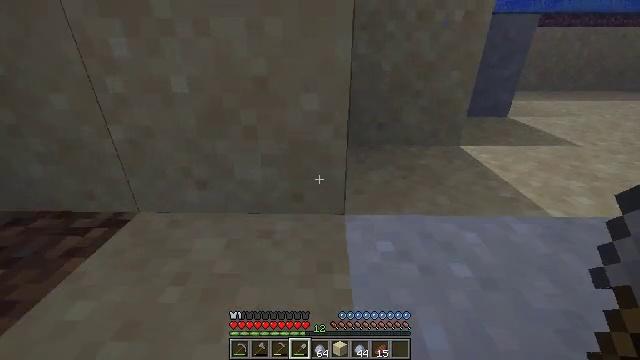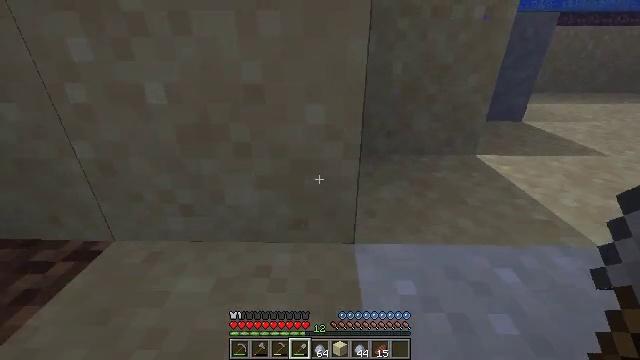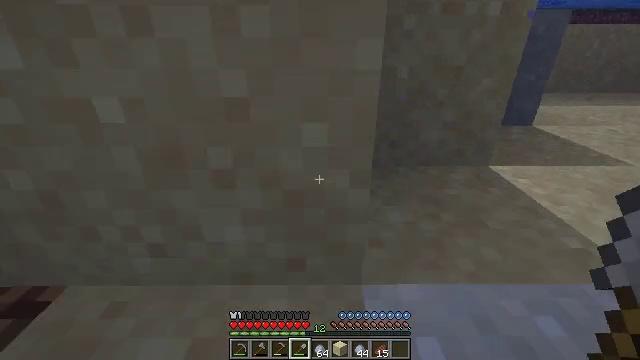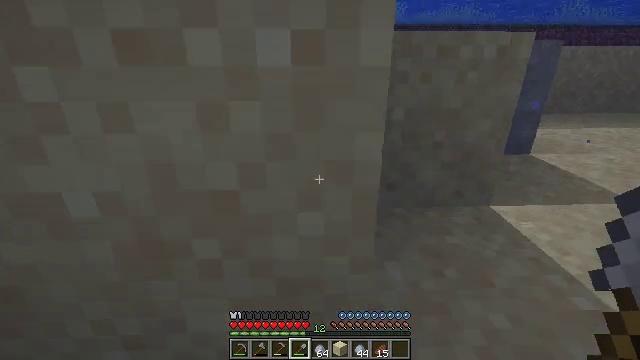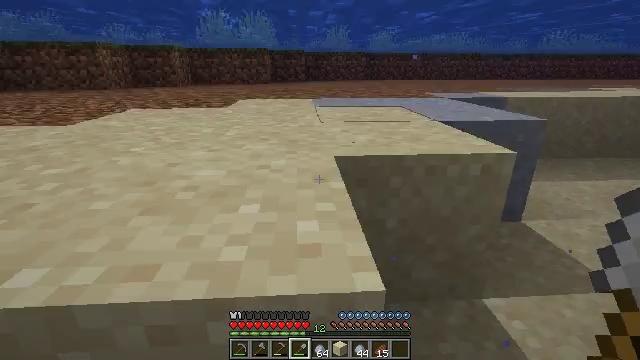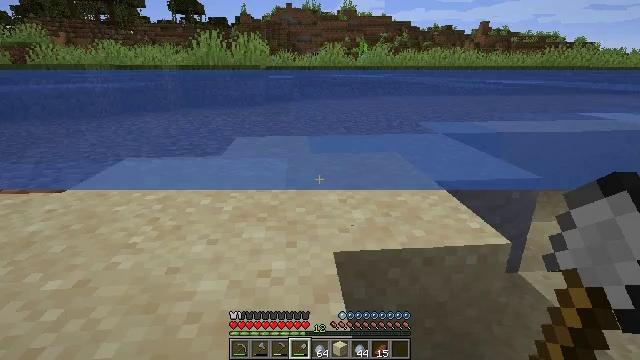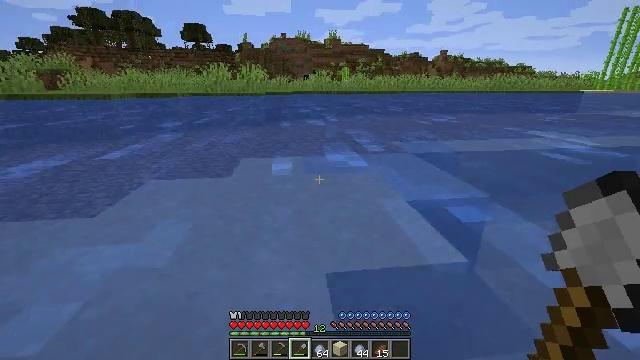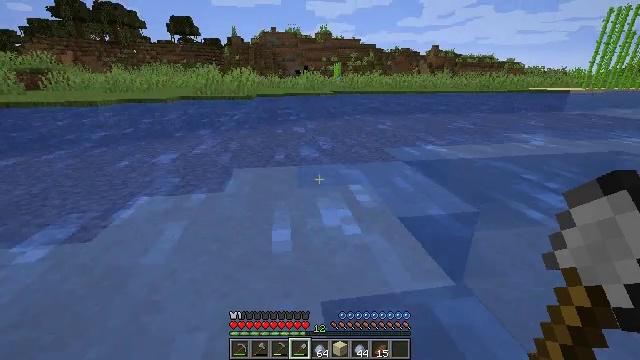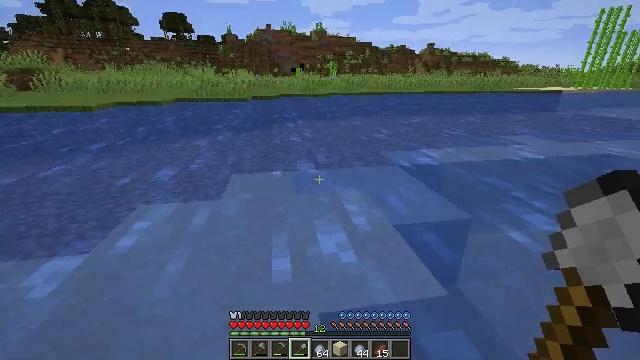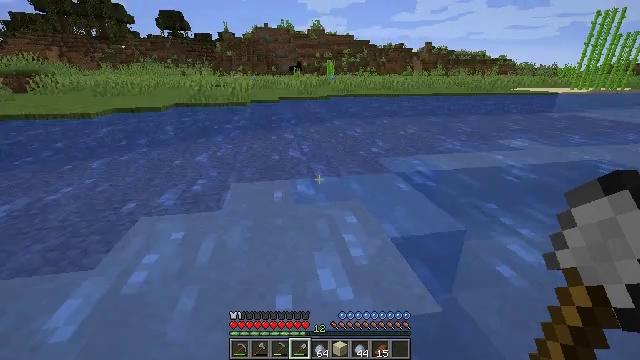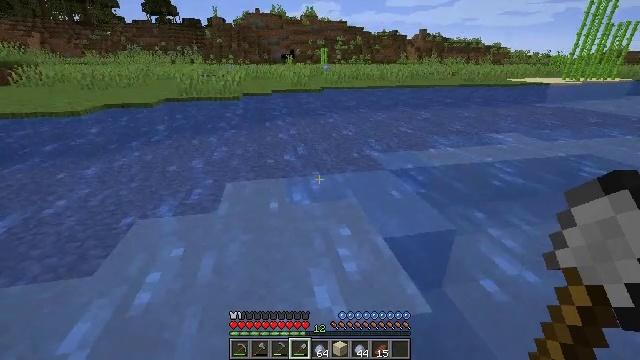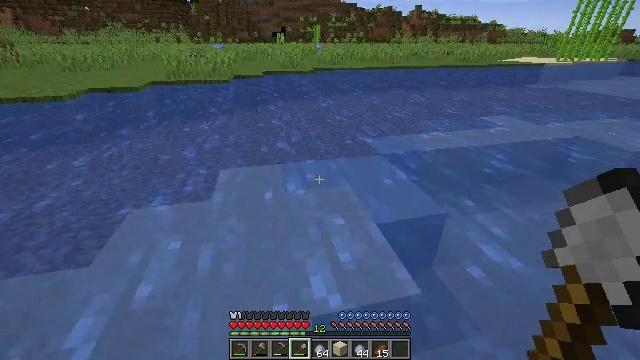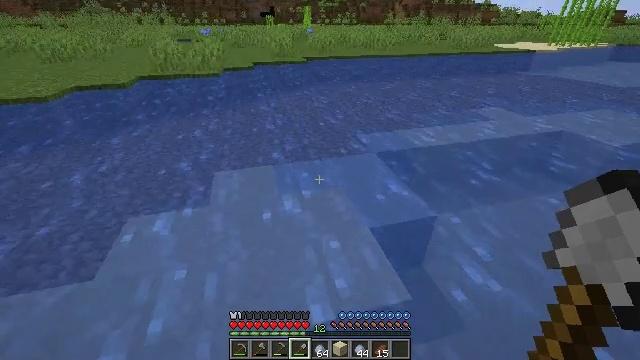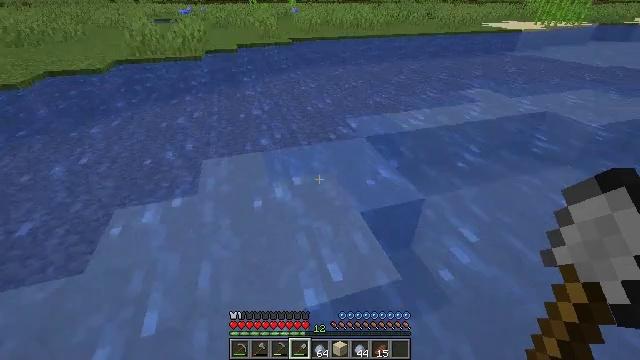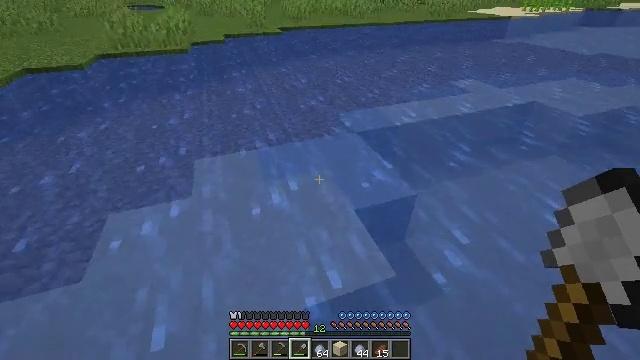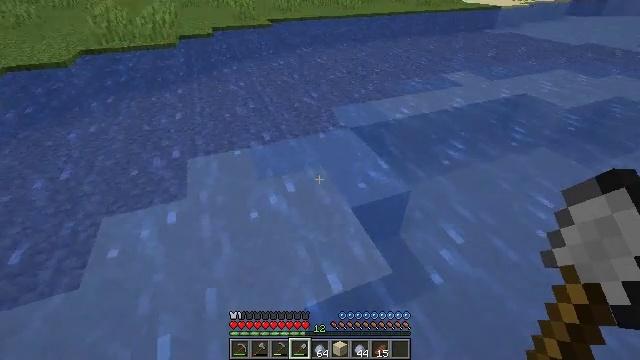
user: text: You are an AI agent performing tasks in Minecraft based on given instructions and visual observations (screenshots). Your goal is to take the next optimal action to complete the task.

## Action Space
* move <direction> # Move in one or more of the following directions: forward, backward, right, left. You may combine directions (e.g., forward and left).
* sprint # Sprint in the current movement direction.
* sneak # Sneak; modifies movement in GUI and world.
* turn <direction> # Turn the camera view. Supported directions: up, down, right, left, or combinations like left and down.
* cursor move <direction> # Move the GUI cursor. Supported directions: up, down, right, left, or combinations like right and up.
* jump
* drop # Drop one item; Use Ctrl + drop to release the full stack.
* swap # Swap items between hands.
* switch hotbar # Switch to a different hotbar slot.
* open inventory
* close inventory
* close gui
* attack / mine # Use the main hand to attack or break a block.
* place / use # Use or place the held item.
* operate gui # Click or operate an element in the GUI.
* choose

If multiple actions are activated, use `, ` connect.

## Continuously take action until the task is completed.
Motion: motion action
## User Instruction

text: Mine the clay from the riverbed.
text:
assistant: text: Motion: jump
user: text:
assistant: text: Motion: turn right, jump
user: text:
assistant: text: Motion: turn right and up, jump
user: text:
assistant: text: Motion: turn right and up, jump
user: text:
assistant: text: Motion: turn right, jump
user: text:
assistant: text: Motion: turn right, jump
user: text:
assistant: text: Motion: turn right and down, jump
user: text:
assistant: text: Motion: jump
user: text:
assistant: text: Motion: jump
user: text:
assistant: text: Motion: move forward, turn right and down, jump
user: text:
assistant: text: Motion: move forward, turn right and down, jump
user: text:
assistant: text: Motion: move forward and move left, turn right and down, jump
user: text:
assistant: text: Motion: move forward and move left, turn right and down
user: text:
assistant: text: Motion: move forward and move left, turn right and down
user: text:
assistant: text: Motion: move forward, turn right and down
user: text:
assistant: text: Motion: turn right and down
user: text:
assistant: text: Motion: turn right and down
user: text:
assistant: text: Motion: sneak, turn right
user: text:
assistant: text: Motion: sneak, turn right
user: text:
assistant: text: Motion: sneak, turn right
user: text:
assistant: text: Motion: sneak
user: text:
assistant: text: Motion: sneak
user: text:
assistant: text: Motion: sneak
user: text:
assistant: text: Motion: sneak, turn right
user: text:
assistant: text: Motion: sneak, turn right and down
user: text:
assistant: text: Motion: sneak, turn right and down
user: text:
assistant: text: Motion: turn right and down
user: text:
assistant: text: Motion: turn right and down
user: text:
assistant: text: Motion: turn right
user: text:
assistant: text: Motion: turn right